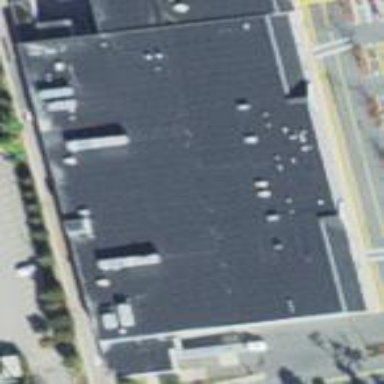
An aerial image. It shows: Retail building housing supermarket.